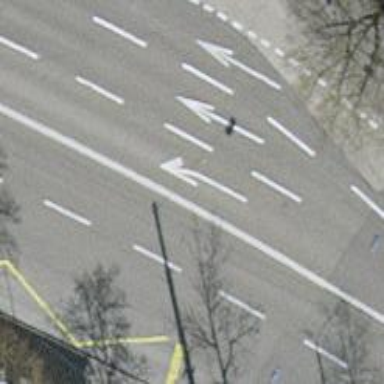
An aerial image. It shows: Bus stop for trolleybuses with designated stop position for public transport.